You are looking at the wavelet scalogram of a bearing's acceleration signal. Based on the visible evidence, which condition applies: normal, inner_race, outer_race, ball?
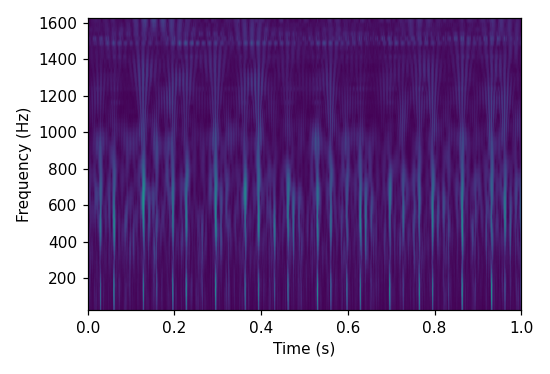
Answer: inner_race